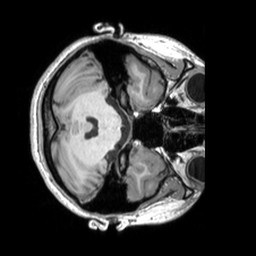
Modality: T1w
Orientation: axial
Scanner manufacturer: siemens
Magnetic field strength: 3 T
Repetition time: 2.53 s
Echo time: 0.00298 s